Question: I am trying to create a box like below picture.This box will use for time and other two-digit numbers.

I putted my code <URL>
I have some problems and questions:
- - - -
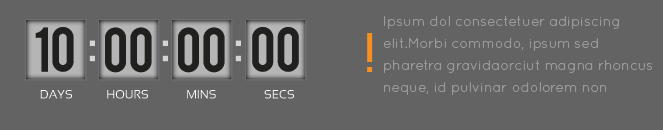
Answer: See this <URL>.
1. You can add an inset shadow with CSS, but that is all. Like the already given answers and comments say, you might want to consider using a background image.
2. There is nothing wrong with your syntax, but it indeed could need a little refresh ;)
3. You always have to write your markup like there is no style sheet. So the colons are placed between the labels and the corresponding digits.
4. See 3.
The markup now shows like:
'''
<div id="digits">
<p>Days<span class="colon">: </span><span class="digits">10</span></p>
<p>Hours<span class="colon">: </span><span class="digits">00</span></p>
<p>Mins<span class="colon">: </span><span class="digits">00</span></p>
<p>Secs<span class="colon last">: </span><span class="digits">00</span></p>
</div>
'''
You could narrow it down to <URL>:
'''
<div id="digits">
<p>Days<span>: </span><span>10</span></p>
<p>Hours<span>: </span><span>00</span></p>
<p>Mins<span>: </span><span>00</span></p>
<p>Secs<span class="last">: </span><span>00</span></p>
</div>
'''
Tweak it a bit further as you like.